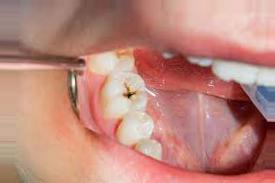
Condition: Caries